Field crop: tomato
Growth stage: 1
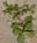
Species: portulaca